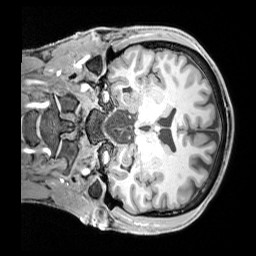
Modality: T1w
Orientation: coronal
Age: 33
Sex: male
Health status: healthy
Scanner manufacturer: siemens
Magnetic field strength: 3 T
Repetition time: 1.65 s
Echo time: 0.00182 s